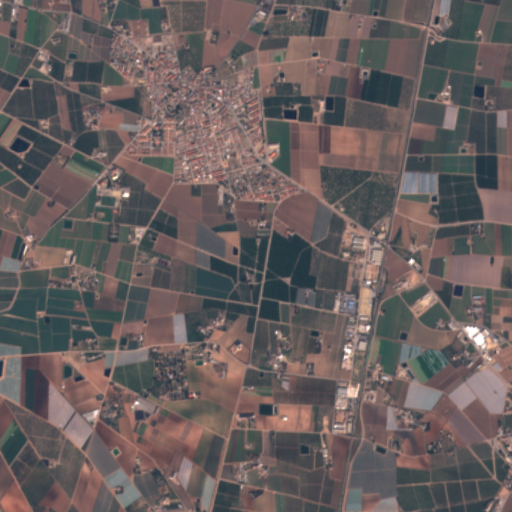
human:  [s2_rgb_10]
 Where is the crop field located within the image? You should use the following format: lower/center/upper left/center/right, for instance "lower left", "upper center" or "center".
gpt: The crop field is located in the lower right of the image.
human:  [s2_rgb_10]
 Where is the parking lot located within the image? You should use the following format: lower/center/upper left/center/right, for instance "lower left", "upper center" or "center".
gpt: There is no parking lot in the image.